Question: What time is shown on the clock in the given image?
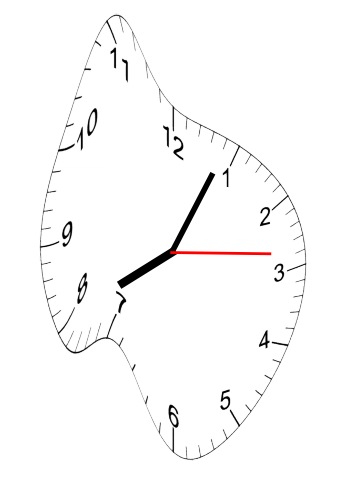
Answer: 08:04:14